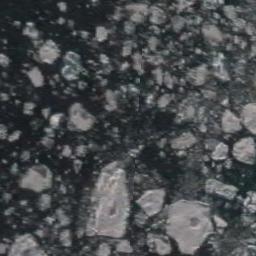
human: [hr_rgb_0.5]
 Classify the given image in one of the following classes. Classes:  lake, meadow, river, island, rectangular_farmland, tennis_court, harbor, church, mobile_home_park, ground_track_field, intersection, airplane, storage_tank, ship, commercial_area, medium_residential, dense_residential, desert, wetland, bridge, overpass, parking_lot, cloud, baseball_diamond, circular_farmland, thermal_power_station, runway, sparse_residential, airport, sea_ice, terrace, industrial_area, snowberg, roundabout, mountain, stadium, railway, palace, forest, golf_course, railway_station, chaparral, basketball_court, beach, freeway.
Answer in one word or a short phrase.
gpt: sea_ice